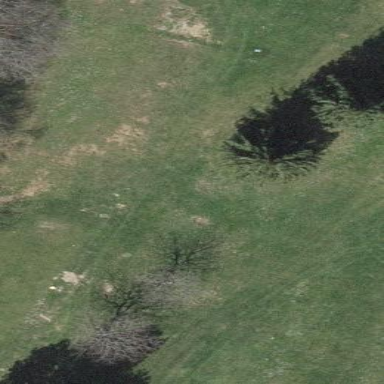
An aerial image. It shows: Grass area designated as golf tee.